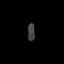
Tissue: skin
Cell type: Others
Senescence score: 0.6751
Nuclear area (px): 126
Mean DAPI intensity: 63.857